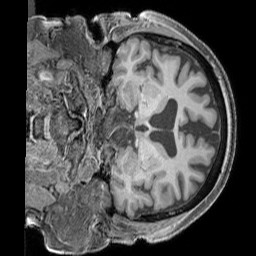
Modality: T1w
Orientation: coronal
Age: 64
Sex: female
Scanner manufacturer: siemens
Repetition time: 2.3 s
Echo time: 0.00226 s